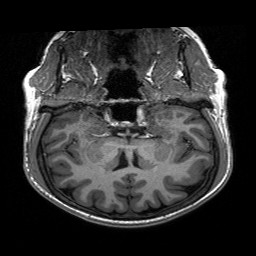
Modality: T1w
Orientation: sagittal
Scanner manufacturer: siemens
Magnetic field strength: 3 T
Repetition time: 2.3 s
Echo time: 0.00197 s